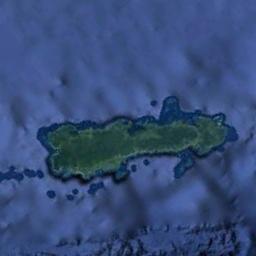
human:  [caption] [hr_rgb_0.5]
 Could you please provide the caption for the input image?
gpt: Long strip of green island surrounded by blue water .

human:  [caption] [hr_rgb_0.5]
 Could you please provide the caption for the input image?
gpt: There are many trees on the island .

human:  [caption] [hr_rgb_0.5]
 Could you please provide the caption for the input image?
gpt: There are many big trees on the island .

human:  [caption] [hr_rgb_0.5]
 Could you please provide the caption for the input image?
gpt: A big island and some small islands with dense vegetation are surrounded by light blue waters .

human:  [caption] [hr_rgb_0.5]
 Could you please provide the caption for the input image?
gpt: The green island with some reefs beside is on a blue sea .